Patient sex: M
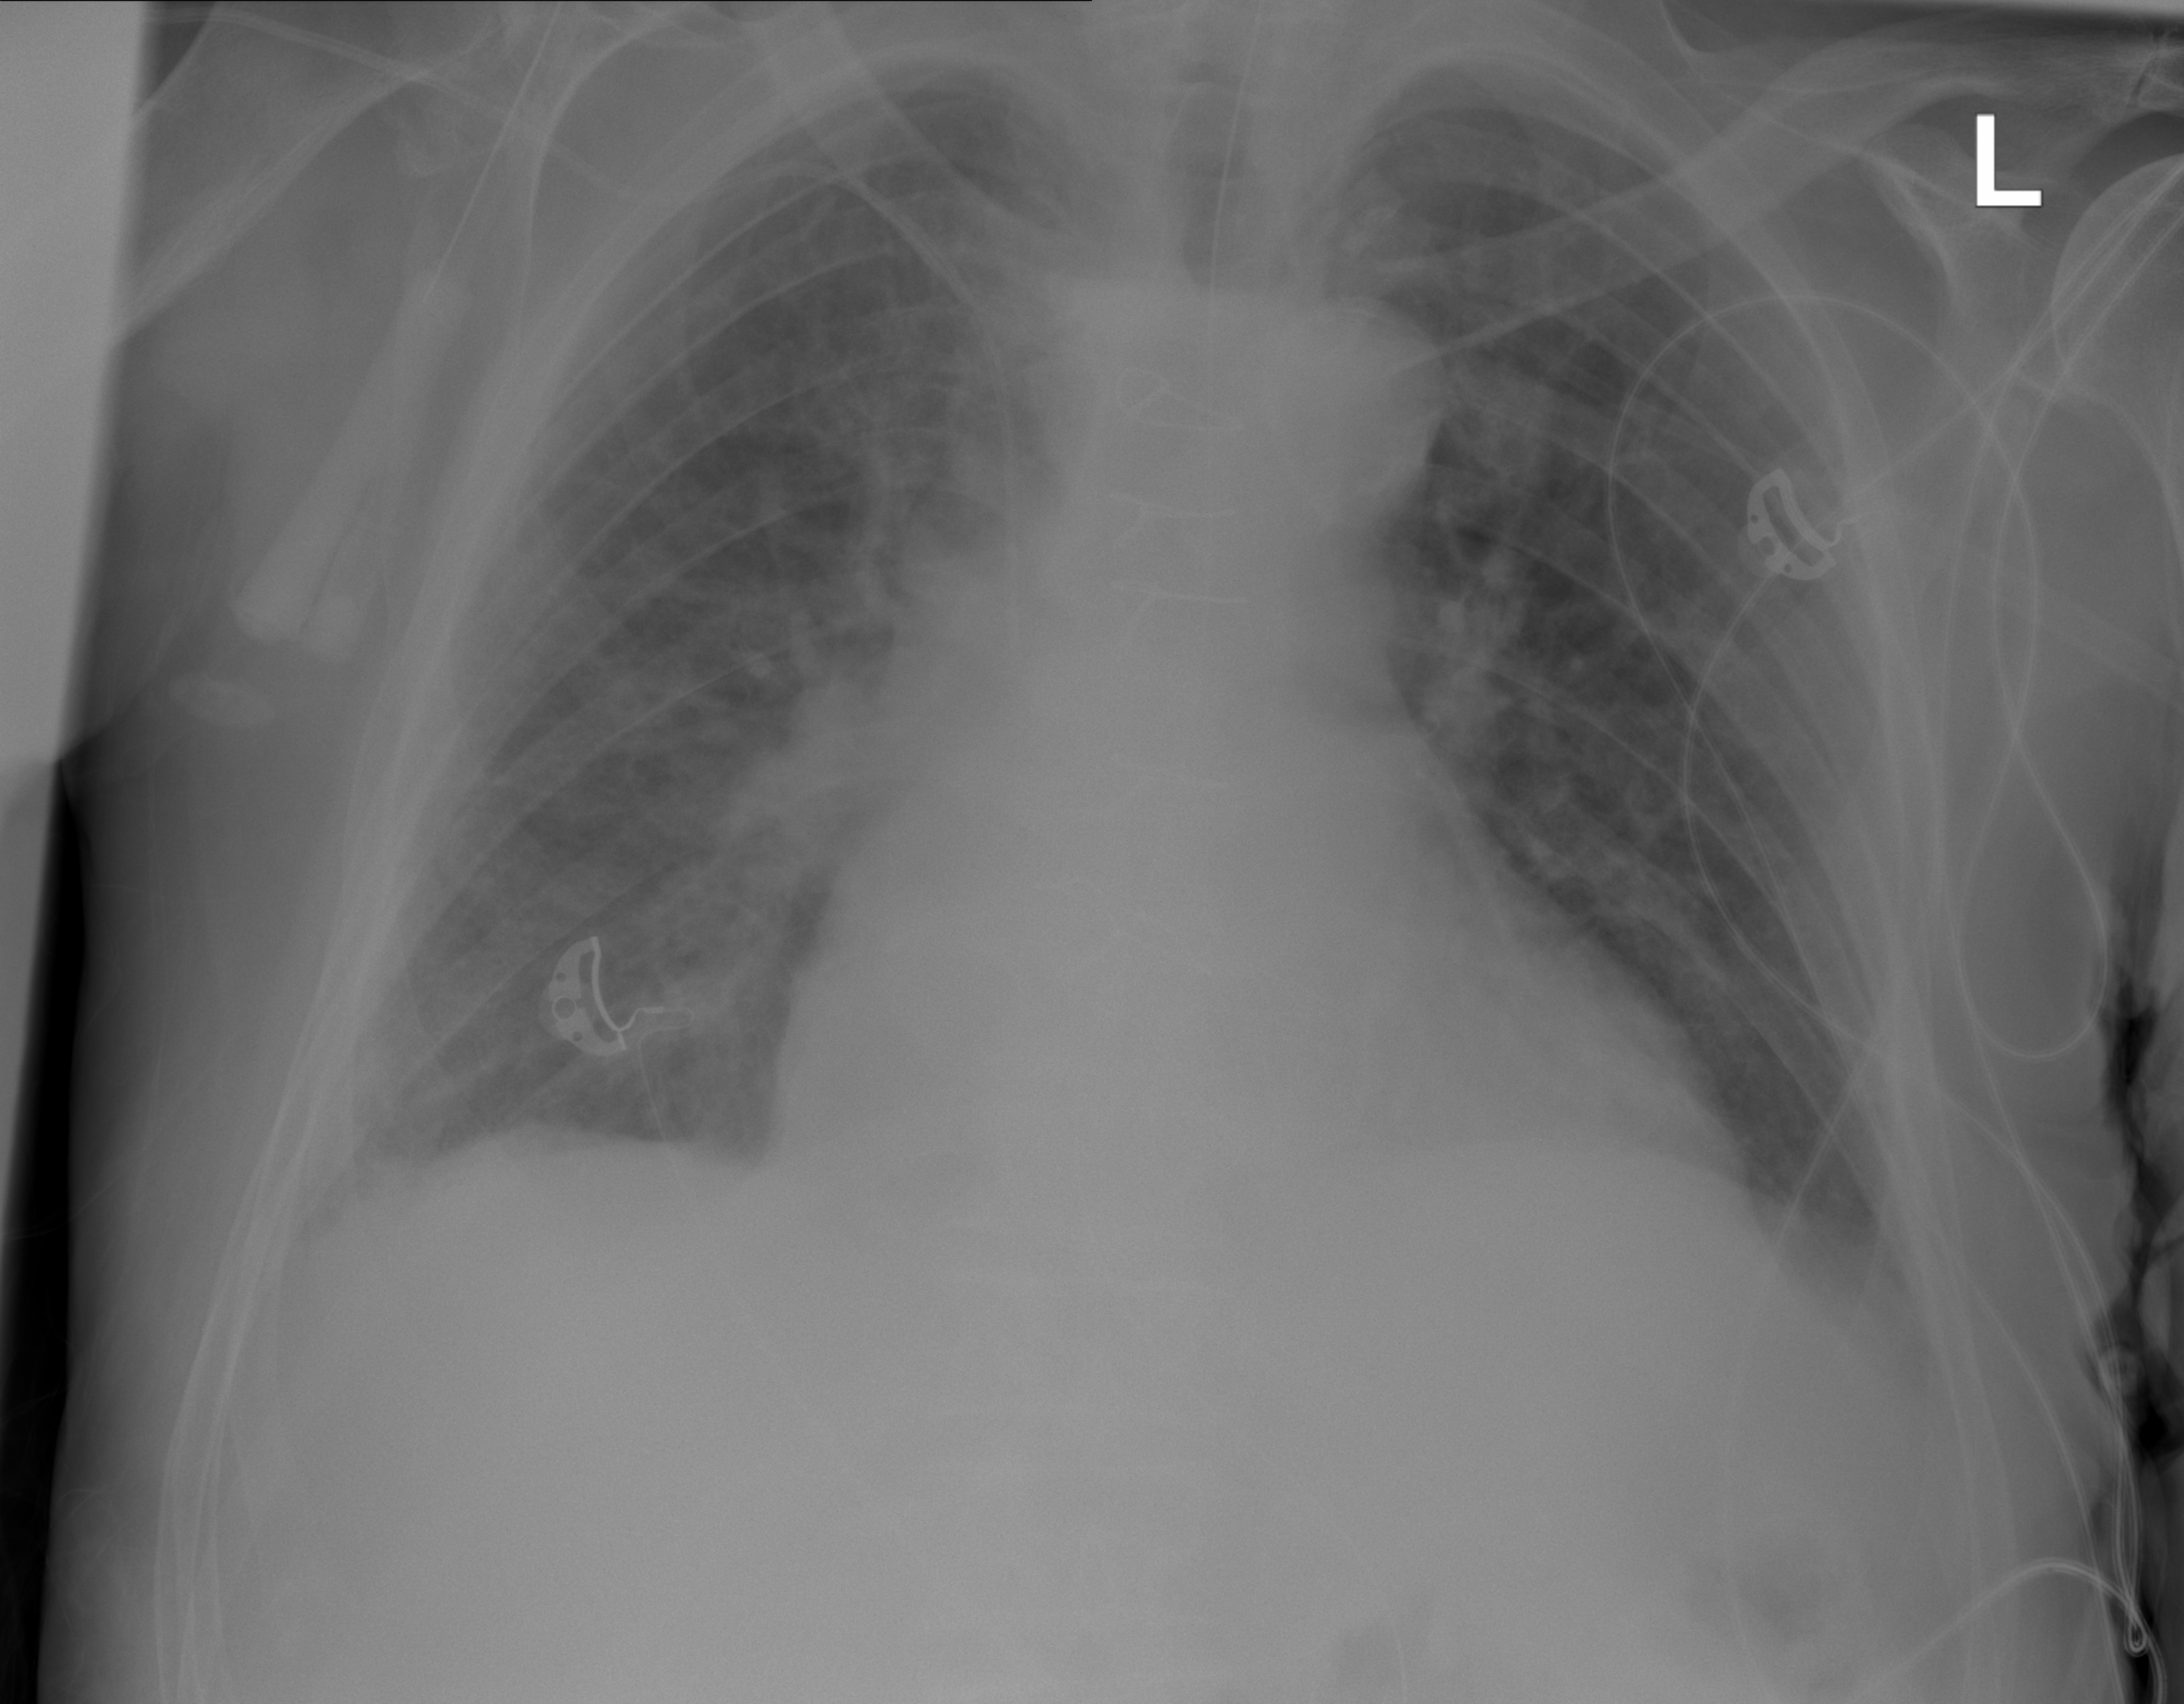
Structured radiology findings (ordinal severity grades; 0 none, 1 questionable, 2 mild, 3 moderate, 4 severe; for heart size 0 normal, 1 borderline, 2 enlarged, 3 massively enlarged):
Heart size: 2
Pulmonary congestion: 1
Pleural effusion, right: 2
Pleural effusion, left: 2
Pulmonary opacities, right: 0
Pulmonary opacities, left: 0
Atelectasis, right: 0
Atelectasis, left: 0